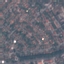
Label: Residential